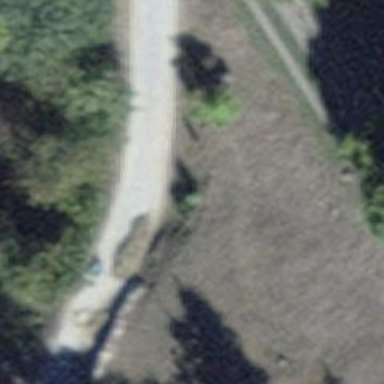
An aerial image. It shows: Paved service road.